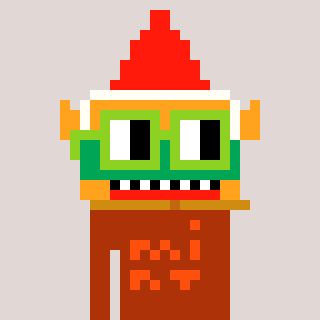
a pixel art character with square light green glasses, a gnome-shaped head and a hotbrown-colored body on a warm background